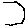
Label: hexagon